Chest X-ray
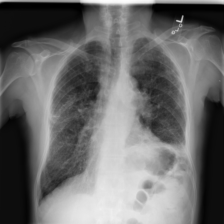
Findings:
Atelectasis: negative
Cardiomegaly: negative
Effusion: negative
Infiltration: negative
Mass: negative
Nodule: negative
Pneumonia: negative
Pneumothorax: negative
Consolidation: negative
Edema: negative
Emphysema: negative
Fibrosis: negative
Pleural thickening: negative
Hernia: negative